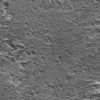
Atmospheric dust classification: not_dusty